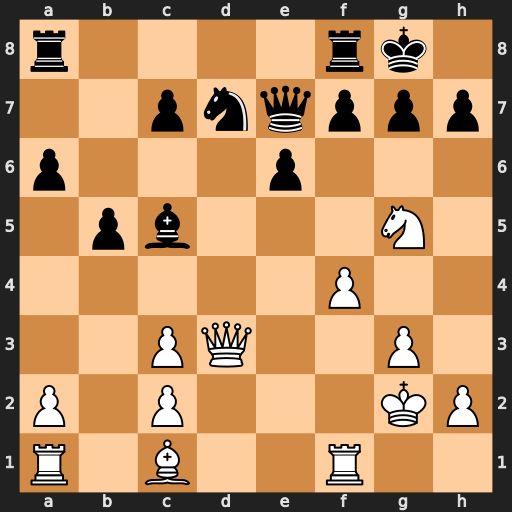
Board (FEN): r4rk1/2pnqppp/p3p3/1pb3N1/5P2/2PQ2P1/P1P3KP/R1B2R2
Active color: w
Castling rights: -
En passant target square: -
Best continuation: Qxh7#